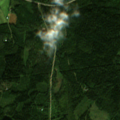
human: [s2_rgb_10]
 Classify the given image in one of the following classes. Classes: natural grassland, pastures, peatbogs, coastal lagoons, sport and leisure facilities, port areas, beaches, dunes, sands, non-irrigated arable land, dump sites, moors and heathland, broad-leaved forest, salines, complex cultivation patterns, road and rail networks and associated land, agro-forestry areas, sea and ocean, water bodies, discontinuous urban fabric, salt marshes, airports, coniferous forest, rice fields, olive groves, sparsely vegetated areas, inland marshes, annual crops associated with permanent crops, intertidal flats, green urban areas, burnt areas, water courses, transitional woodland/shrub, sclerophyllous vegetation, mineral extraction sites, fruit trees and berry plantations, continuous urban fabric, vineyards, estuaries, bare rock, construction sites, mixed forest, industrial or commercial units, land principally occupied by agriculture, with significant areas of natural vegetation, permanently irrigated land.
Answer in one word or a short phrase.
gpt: broad-leaved forest, mixed forest